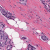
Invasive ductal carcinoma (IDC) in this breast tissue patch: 1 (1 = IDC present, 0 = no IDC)